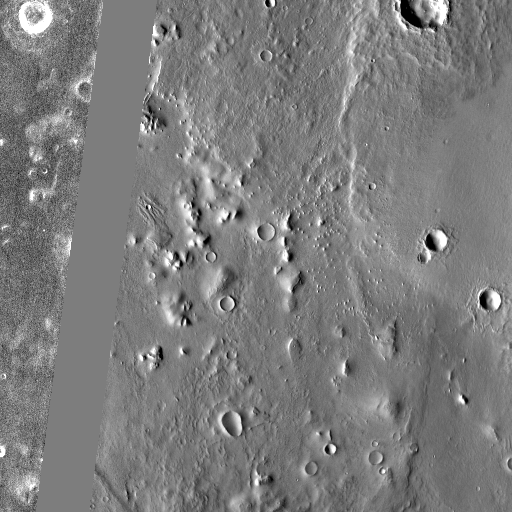
Crater classes present: Background, Other, Layered, Buried